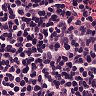
Metastatic tissue present: no